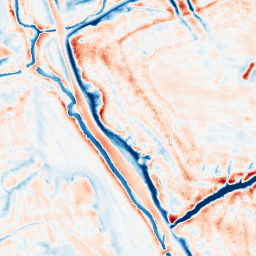
Category: edge_preserving
Decomposition family: bilateral
Decomposition parameters: d: 21
sigma_color: 50
sigma_space: 100
Upsampling method: sinc_hamming
Upsampling parameters: scale: 4
kernel_size: 16
Upsampling scale: 4